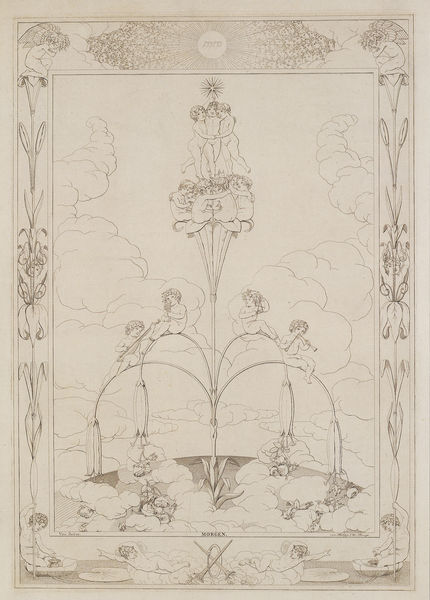
Titel: Der Morgen
Künstler: Philipp Otto Runge
Standort: Hamburg
Institution: Kunsthalle
Schlagwörter: baum, flügel, himmel, kampf, nackt, wasser, wolken, frauen, landschaft, blume, blumen, grau, hell, mitte, schwarz, skizze, weiss, zeichnung, blüte, blüten, weg, wolke, beige, muster, ornament, tanz, blass, rahmen, bild, gesten, morgen, natur, zweige, pfad, sonne, kelch, pose, sitzend, drei, girlande, instrumente, musik, pflanze, pflanzen, zart, brunnen, kinder, rund, engel, garten, mais, putto, ranken, papier, umarmung, liegen, rahmung, bogen, haltung, grafik, klein, monochrom, farblos, rand, figuren, rundbogen, romantik, dekoration, jugendstil, spielen, symmetrie, floral, musizieren, verzierung, zeigen, geschlossen, umriss, bögen, vier, paradies, buch, religion, sprossen, stern, strahlen, babys, umrahmung, becken, druck, schwarz-weiss, stich, illustration, schwert, schwerter, bleistift, allegorie, entwurf, buchdeckel, buchseite, senkrecht, halbkreis, kurve, runge, knospen, verschlungen, wesen, seerosen, posaunen, leicht, fontäne, trompeten, muscheln, filigran, posaune, putten, ornamentik, wandbild, putti, strecken, spiralen, blumenkelch, pflanzenornamentik, art deko, cupido, glockenblumen, getönt, strahlenkranz, lyrik, zusammen, ornamnete, freimaurer, lebensbaum, geigen, himmelreich, der morgen, kontrastarm, violinen, ängel, rnaken, kreuzende schwerter, ögen